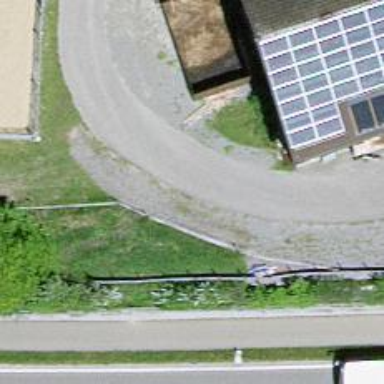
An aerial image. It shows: Driveway leading to service road.